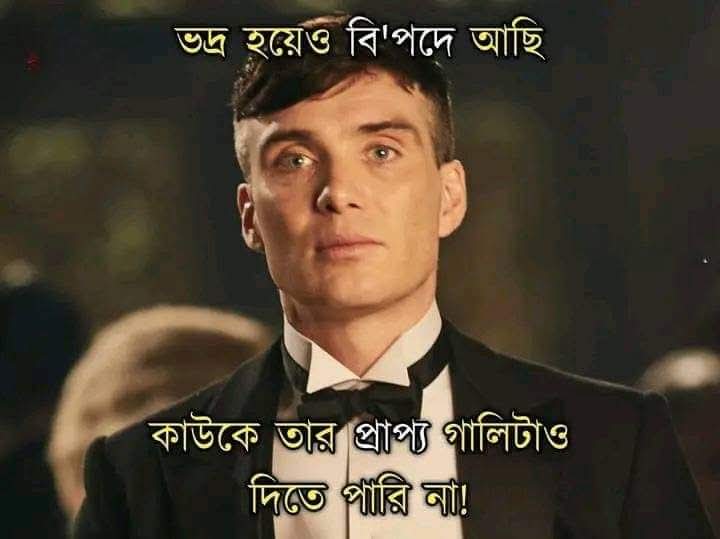
Text: ভদ্র হয়েও বি'পদে আছি
কাউকে তার প্রাপ্য গালিটাও দিতে পারি না!
Label: Non Hate